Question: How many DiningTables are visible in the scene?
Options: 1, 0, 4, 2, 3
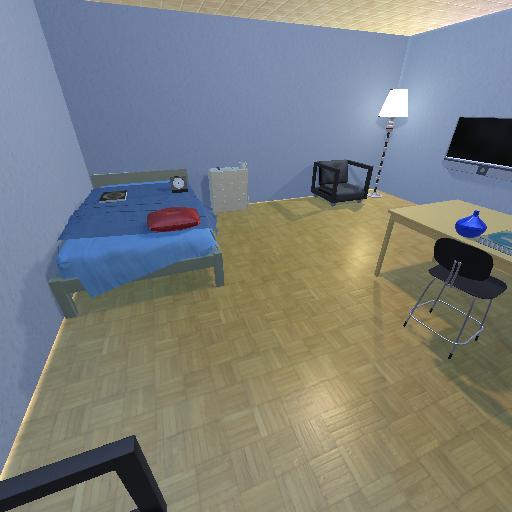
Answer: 1